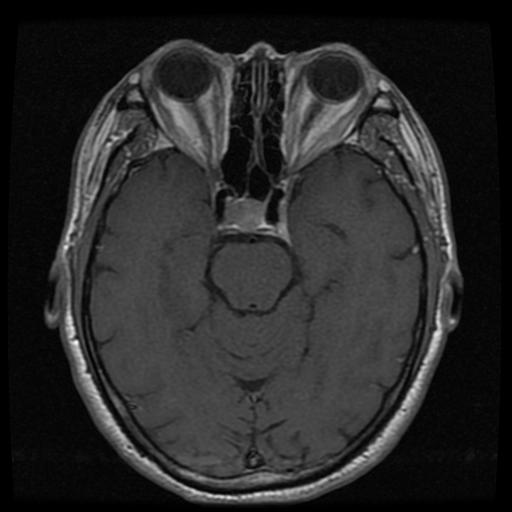
Label: pituitary